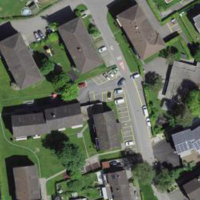
EUNIS habitat code: 54
Species observed at this site:
Chelidonium majus
Tanacetum parthenium